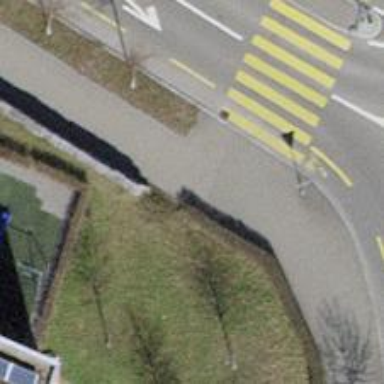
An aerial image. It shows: Kerb serving as barrier.